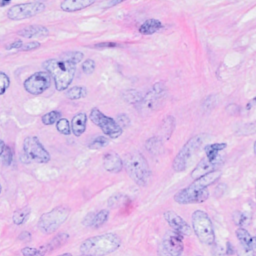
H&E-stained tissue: Breast